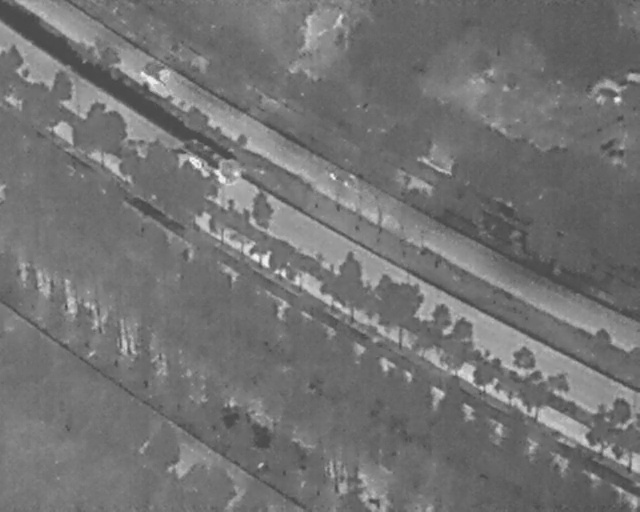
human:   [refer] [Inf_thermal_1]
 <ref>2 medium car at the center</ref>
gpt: <box>[[52, 30, 55, 38, 30], [31, 25, 36, 37, 32]]</box>